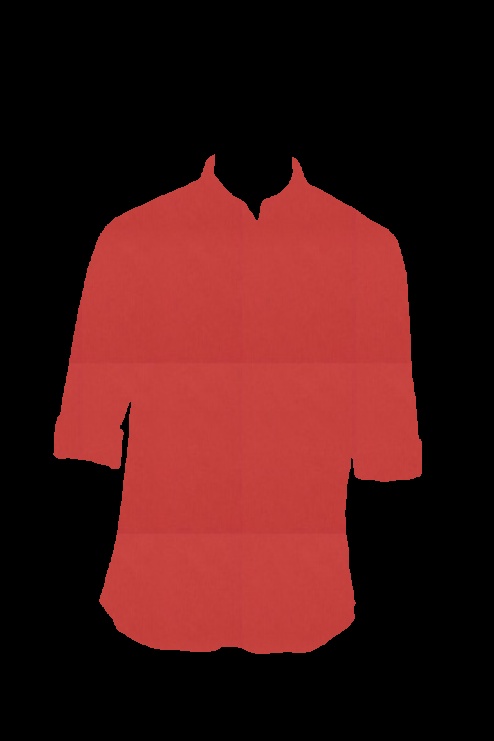
red polo shirt